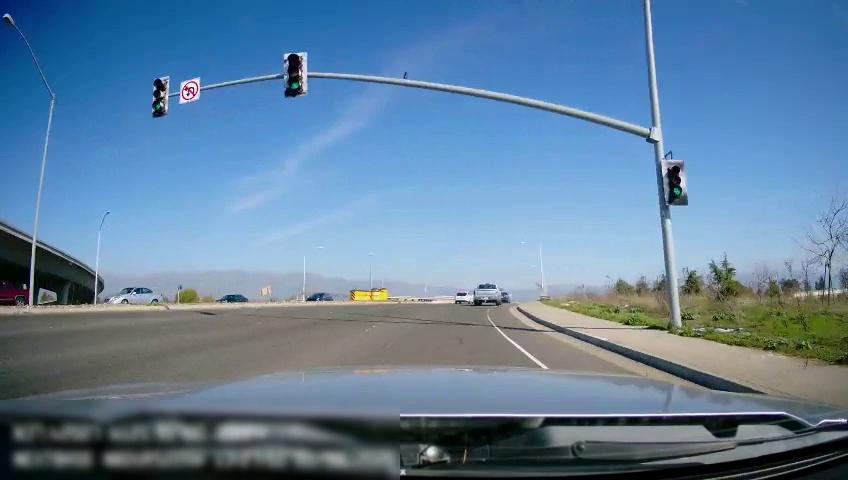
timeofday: Day
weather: Sunny
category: Drivable Space
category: Vehicles | SUV
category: Vehicles | Truck
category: Vehicles | SUV
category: Vehicles | SUV
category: Vehicles | Car
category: Vehicles | Car
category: Vehicles | SUV
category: Lanes | Current Lane
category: Traffic | Lights
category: Traffic | Lights
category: Traffic | Lights
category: Traffic | Signs